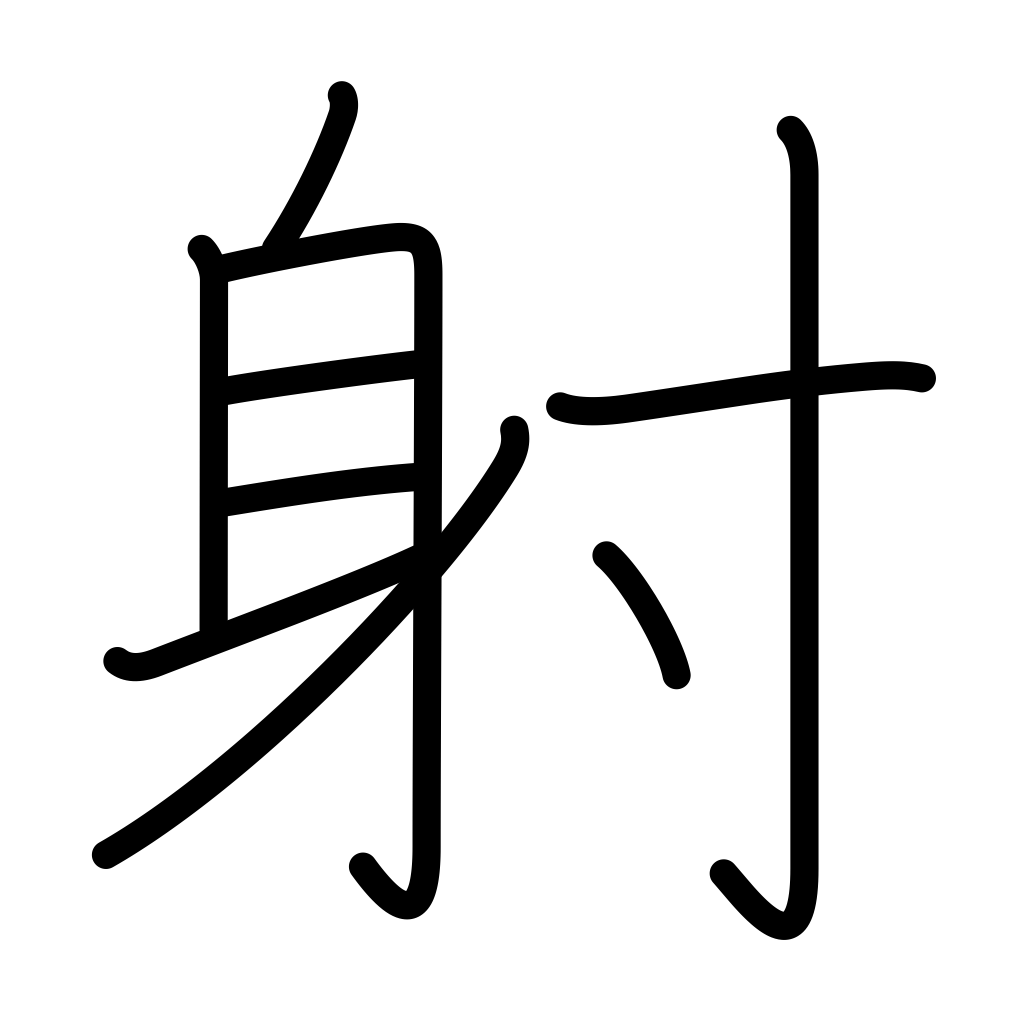
Meaning: shoot, shine into, onto, archery